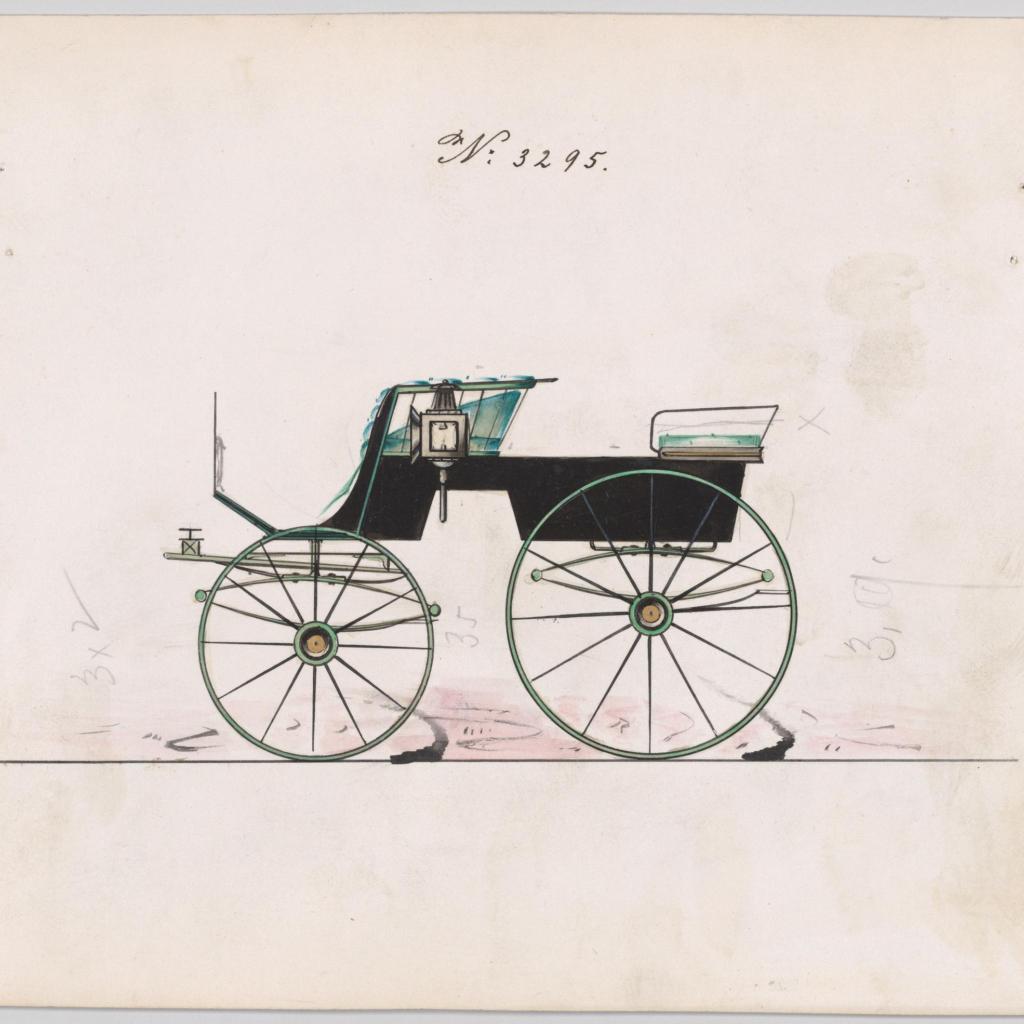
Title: T-Cart Phaeton #3295
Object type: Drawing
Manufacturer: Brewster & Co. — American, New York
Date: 1878
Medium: Pen and black ink, watercolor and gouache with gum arabic
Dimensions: Sheet: 6 3/8 × 9 11/16 in. (16.2 × 24.6 cm)
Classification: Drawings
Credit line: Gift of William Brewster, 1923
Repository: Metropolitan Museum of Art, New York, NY